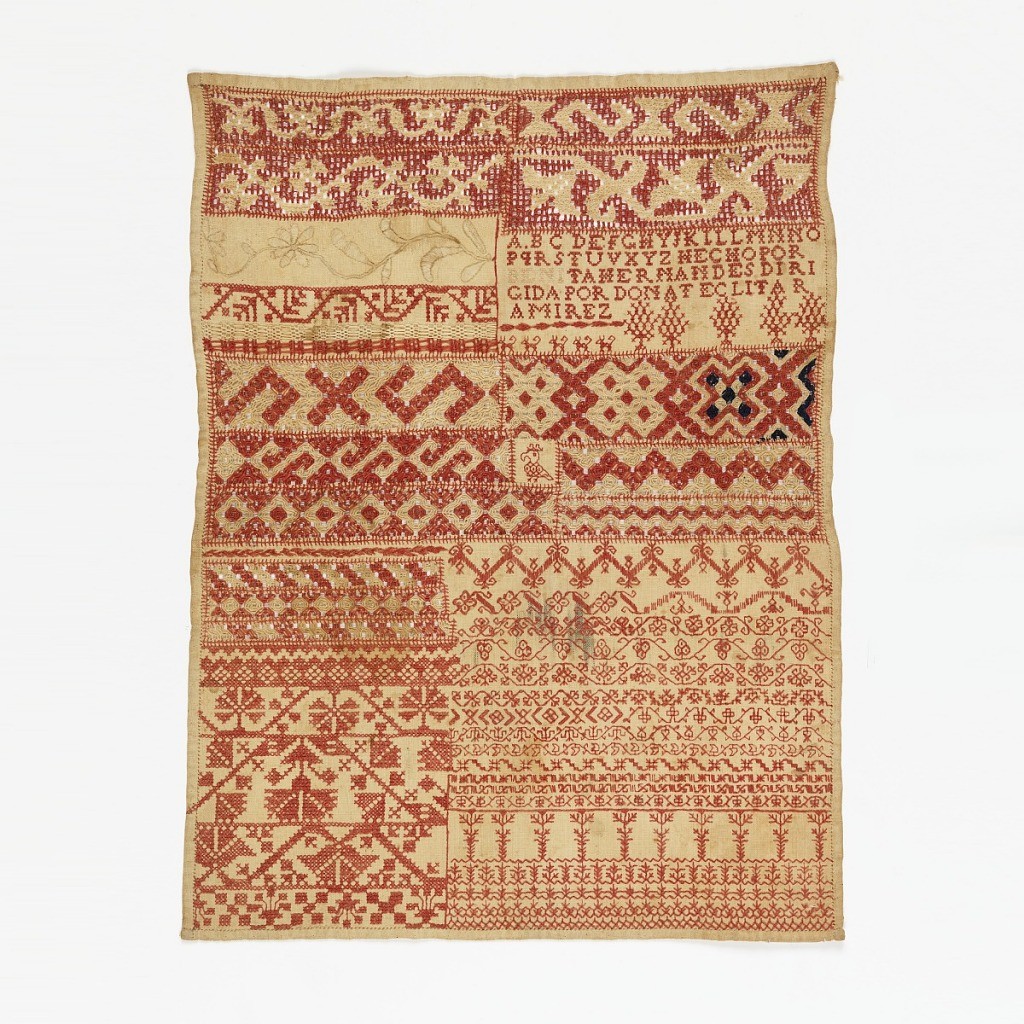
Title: Sampler
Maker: Benita Hernandes
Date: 19th century
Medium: cotton embroidery on linen foundation Technique: drawnwork stitches, whipped bars, aztec, loop, counted satin, cross, and double running stitches on plain weave
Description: Geometric and floral patterns in cross borders; also birds, animals, alphabet and inscription: made by Benita Hernandes under the direction of Dona Eclita Ramirez. Hemstitched on four sides.